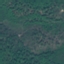
Label: Forest